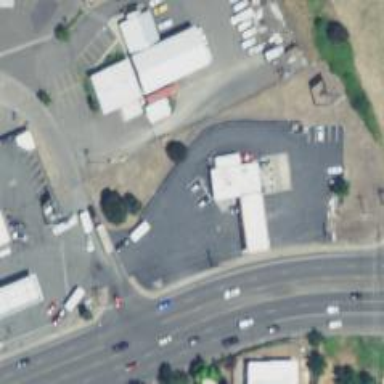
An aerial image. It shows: Convenience shop.